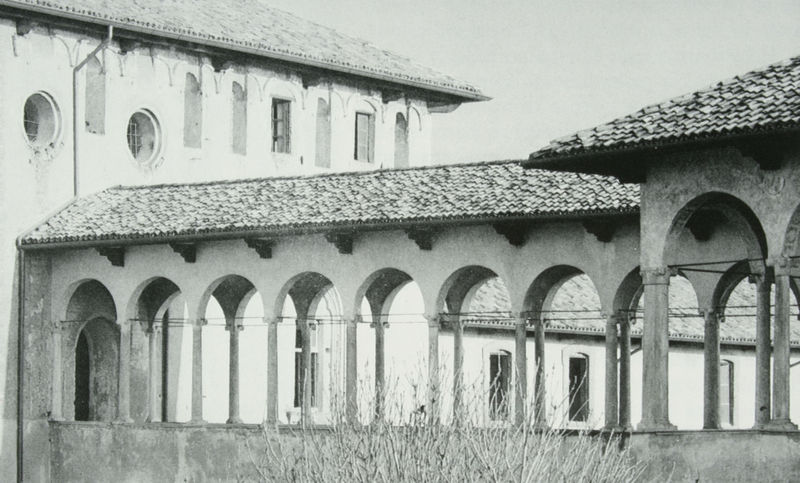
Titel: Loggetta, die den sogenannten 'Maschio' mit der Falconiera verbindet
Standort: Vigevano
Institution: Castello di Vigevano
Schlagwörter: baum, himmel, schatten, weiß, fenster, grau, holz, licht, schwarz, säule, säulen, tür, dach, gebäude, gras, architektur, steine, gräser, strauch, gebüsch, gitter, kirche, schön, dachziegel, sommer, ansicht, bogen, italien, süden, dächer, mauer, ziegel, rundbogen, detail, balken, galerie, foto, fotografie, photographie, bögen, eingang, gang, innenhof, kolonnade, loggia, überdachung, kloster, rundfenster, regenrinne, schwarzweiß, arkaden, kapitelle, photo, fries, portal, villa, gesims, gitterfenster, rundbögen, konsolen, pavillon, laubengang, laube, gestrüp, schindeln, geschoss, fesnter, toskana, säulenhalle, säulengang, kreuzgang, kollonaden, bogengang, aussenwand, kalkstein, medaillons, dachschindeln, claustrum, dachziege